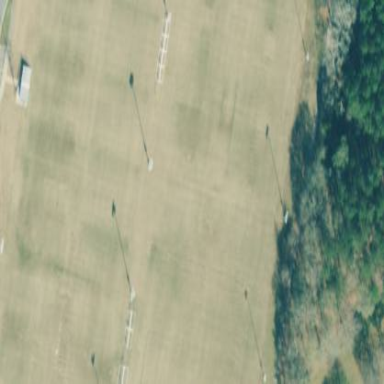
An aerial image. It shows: Soccer pitch with grass surface for leisure and sports.